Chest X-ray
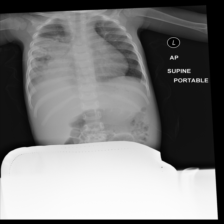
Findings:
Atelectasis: negative
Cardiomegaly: negative
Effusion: negative
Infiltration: positive
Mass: positive
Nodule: negative
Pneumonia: negative
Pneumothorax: negative
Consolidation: positive
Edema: negative
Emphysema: negative
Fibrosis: negative
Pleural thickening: negative
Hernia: negative